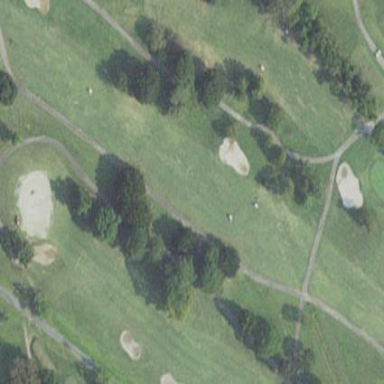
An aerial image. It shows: Area of rough grass used for golf.